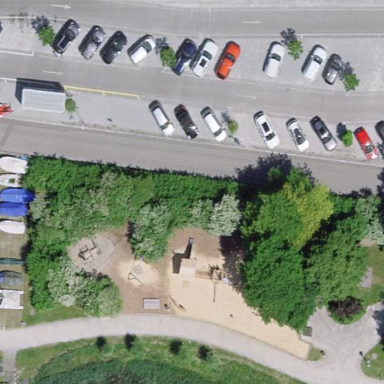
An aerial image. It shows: Parking area with compacted surface.